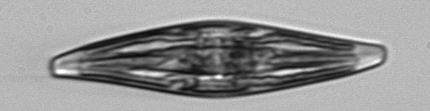
Label: Pleurosigma